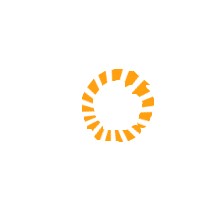
Shape: circle